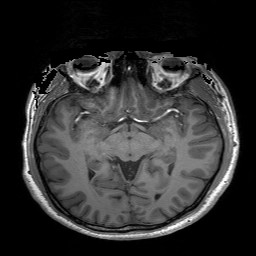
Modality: T1w
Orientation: coronal